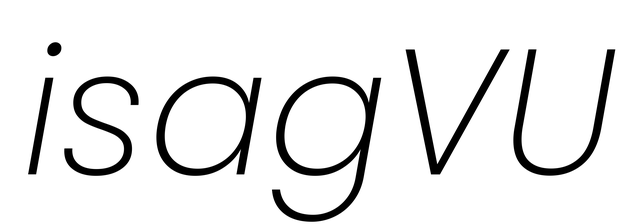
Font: Poppins-ExtraLightItalic